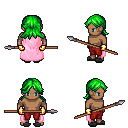
a pixel art fantasy rpg character, male body template, human, dark skin, pink cape, red pants, green loose hair, gold gloves, gray slippers, spear, four views (front, back, left, right), 2x2 character sprite sheet, small pixel art, hard edges, no anti-aliasing